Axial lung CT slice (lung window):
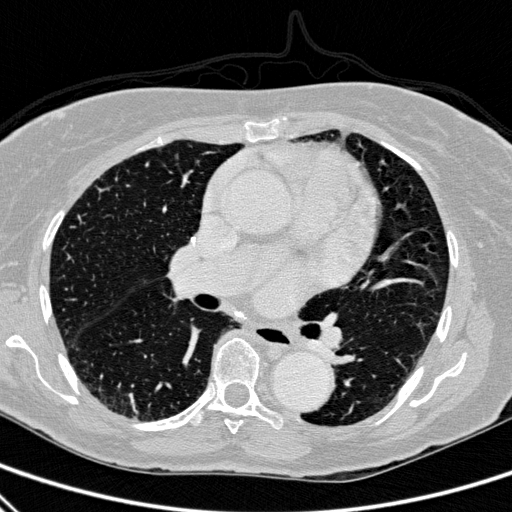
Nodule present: no